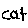
Label: cat